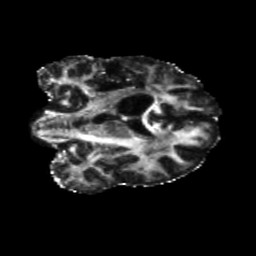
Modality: FA
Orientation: coronal
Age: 42
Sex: male
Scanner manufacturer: siemens
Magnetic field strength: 3 T
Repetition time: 5.25 s
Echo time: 0.08 s